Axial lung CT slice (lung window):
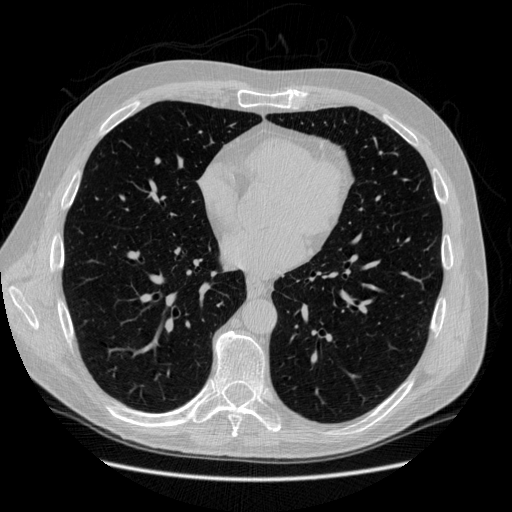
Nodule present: no